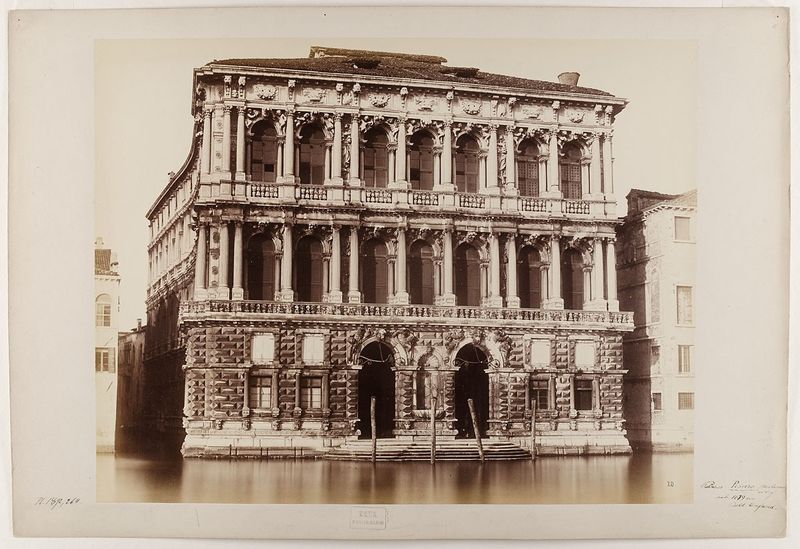
Titel: Venezia - Palazzo Pesaro
Künstler: Carlo Naya
Standort: Hamburg
Institution: Museum für Kunst und Gewerbe Hamburg
Schlagwörter: stadt, architektur, kanal, fassade, ort, dorf, foto, fotografie, photographie, stadtansicht, palazzo, photo, karton, canal, architekturfotografie, grande, albumin, lichtbild, reisefotografie, historische, architekturphotographie, ca, bildwerke, angewandte und bildende kunst, hessische systematik, schwarzweißpositivverfahren, silbersalzverfahren, schwarzweißfotografie, gebäude, örtlichkeit, straße, stätte, reisephotographie, albuminpapier, pesaro